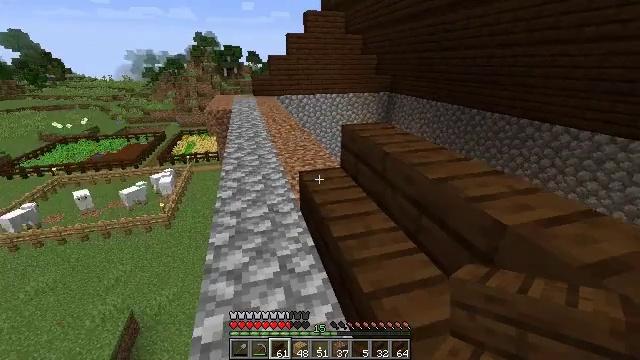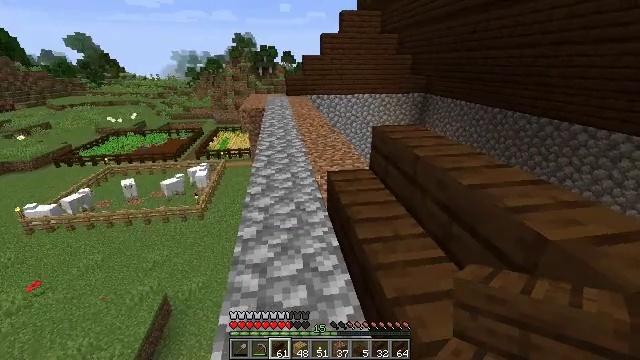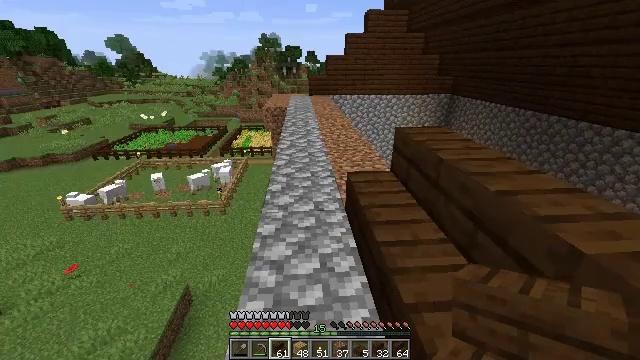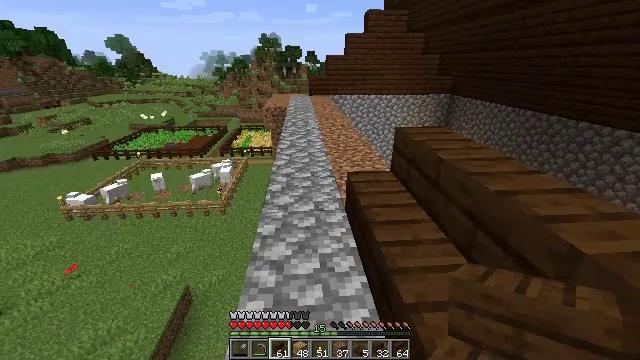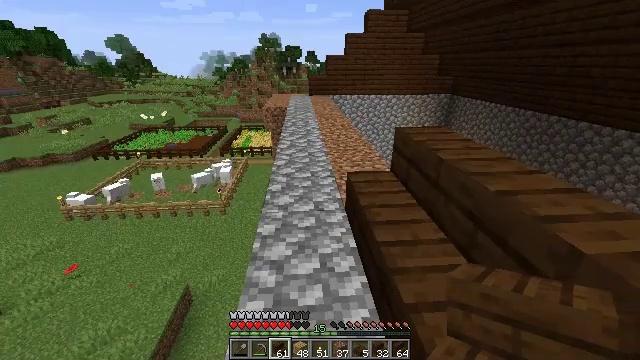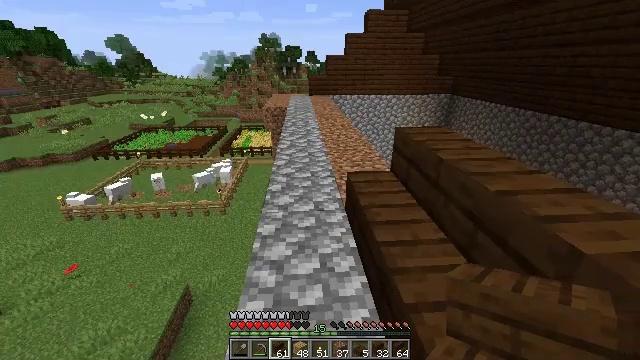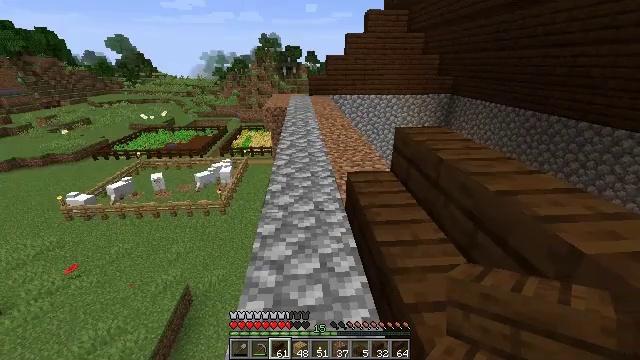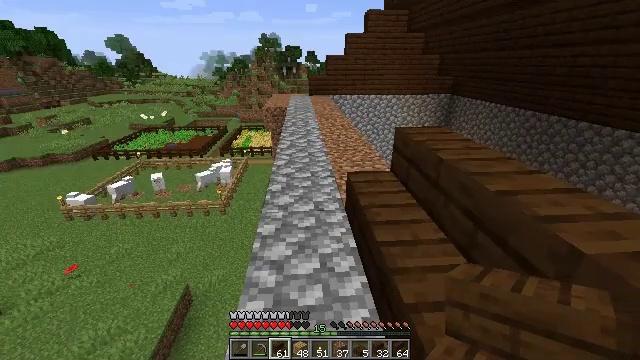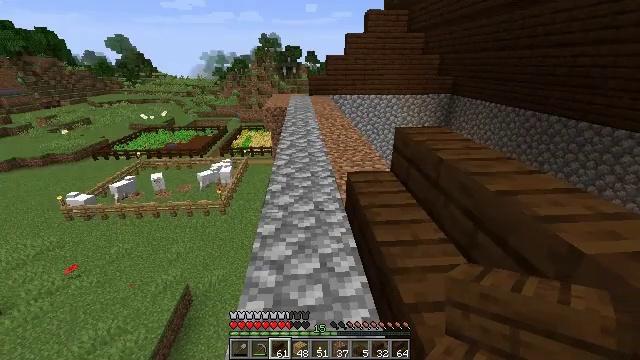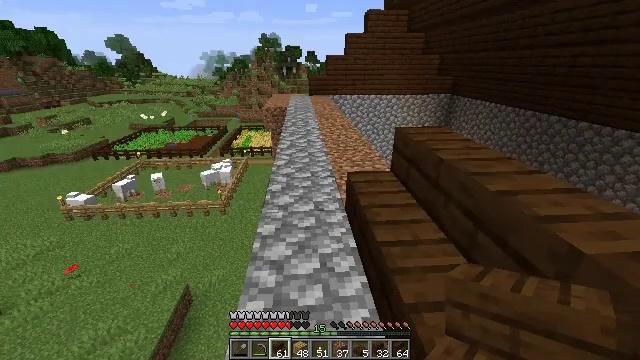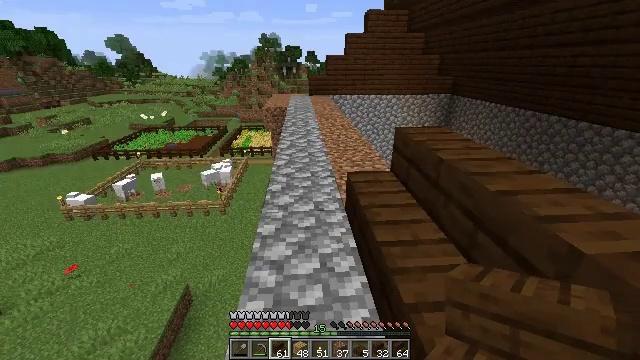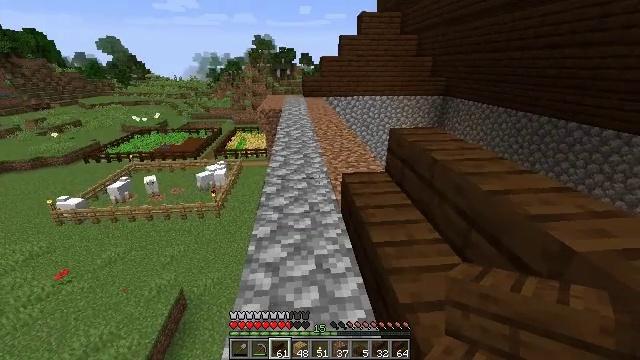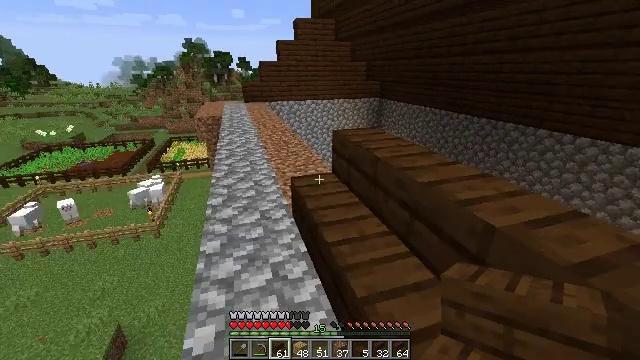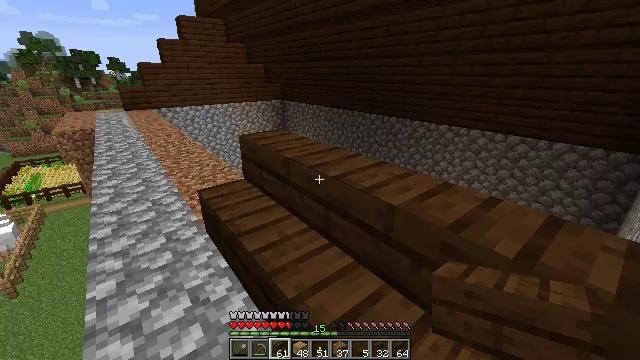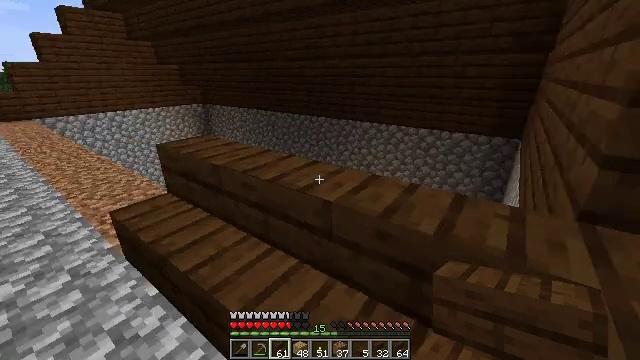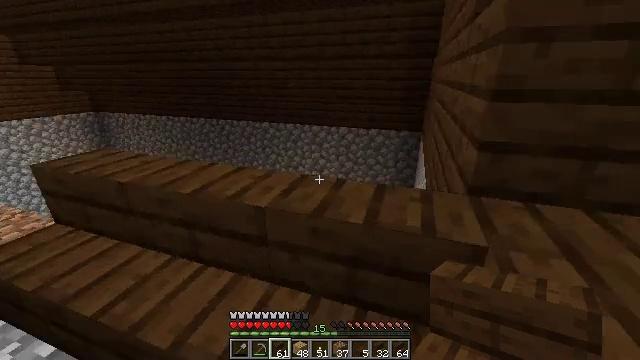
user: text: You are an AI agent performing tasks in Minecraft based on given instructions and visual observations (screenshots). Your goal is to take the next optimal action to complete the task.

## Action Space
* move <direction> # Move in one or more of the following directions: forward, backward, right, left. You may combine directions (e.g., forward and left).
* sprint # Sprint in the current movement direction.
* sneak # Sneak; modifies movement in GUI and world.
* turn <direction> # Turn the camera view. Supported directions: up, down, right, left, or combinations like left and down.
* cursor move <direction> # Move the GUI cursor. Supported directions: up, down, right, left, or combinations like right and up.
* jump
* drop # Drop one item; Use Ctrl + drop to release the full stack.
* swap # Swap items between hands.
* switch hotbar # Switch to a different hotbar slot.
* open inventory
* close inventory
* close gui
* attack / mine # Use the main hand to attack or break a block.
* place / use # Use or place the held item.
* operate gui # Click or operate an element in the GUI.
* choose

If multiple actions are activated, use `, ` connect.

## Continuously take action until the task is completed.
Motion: motion action
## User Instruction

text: Collect the dark oak stairs by mining.
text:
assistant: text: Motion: turn left
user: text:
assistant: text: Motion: turn left
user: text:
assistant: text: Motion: no_op
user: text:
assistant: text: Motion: no_op
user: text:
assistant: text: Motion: no_op
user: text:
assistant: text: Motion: no_op
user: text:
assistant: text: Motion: no_op
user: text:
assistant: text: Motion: no_op
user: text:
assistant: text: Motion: no_op
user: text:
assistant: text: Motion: no_op
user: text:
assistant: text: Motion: turn right
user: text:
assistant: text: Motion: turn right
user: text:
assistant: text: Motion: turn right
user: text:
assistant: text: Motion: turn right
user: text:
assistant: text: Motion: turn right
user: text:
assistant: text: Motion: turn right
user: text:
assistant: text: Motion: turn right
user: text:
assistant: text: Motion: turn right
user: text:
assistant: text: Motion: no_op
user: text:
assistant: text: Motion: turn left
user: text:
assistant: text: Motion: turn left
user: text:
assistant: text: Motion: turn right
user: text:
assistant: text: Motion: move forward, turn right
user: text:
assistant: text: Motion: move forward
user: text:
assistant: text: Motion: move forward
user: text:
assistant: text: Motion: move forward, turn left
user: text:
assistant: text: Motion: move forward, turn left
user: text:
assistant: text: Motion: turn left and down
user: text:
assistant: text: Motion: turn left
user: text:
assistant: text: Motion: turn left